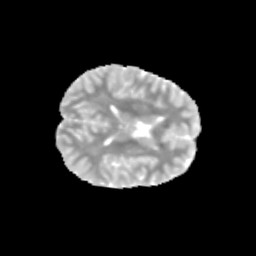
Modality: MD
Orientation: axial
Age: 10
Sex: male
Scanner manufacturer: siemens
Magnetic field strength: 3 T
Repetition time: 3.8 s
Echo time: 0.07 s